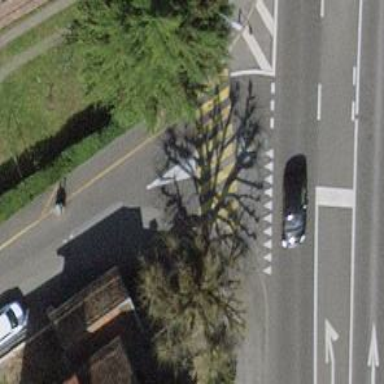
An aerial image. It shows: Uncontrolled road crossing with pedestrian island.